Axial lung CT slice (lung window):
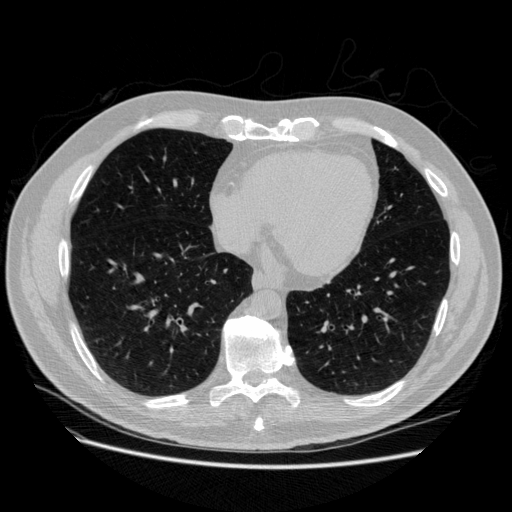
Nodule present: no